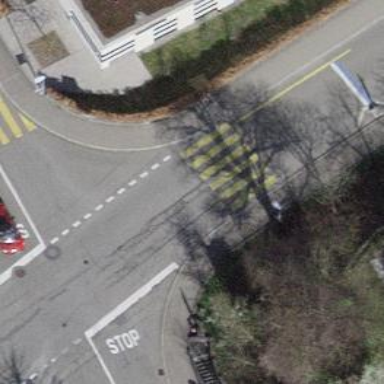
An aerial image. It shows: Chicane for traffic calming.